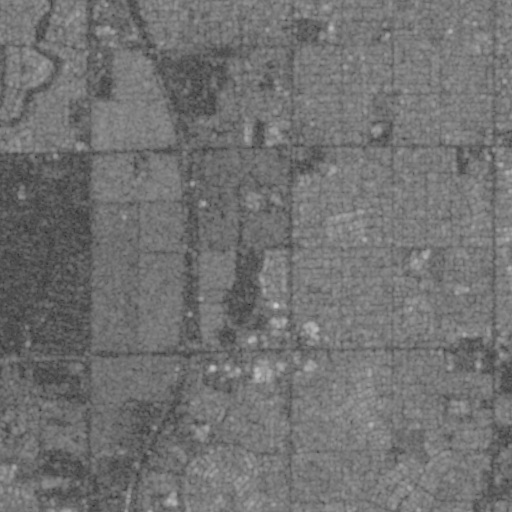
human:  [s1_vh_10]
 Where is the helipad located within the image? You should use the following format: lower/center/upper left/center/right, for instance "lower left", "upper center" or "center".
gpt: The helipad is located in the lower center of the image.
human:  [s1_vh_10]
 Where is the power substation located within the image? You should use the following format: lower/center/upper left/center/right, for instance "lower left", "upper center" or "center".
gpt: The power substation is located in the center of the image.
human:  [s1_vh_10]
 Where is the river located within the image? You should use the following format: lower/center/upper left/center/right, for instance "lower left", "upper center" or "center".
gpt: The river is located in the left of the image.
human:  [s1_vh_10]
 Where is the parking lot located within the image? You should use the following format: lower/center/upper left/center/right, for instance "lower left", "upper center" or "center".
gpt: There is no parking lot in the image.

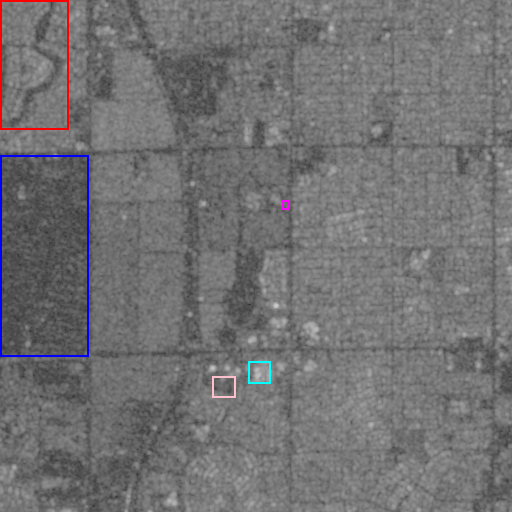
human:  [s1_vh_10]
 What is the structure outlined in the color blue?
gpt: The structure outlined in blue is a crop field.
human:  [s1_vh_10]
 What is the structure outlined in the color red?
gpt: The structure outlined in red is a park.
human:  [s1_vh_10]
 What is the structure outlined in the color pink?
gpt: The structure outlined in pink is a parking lot.
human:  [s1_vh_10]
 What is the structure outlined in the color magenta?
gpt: The structure outlined in magenta is a power substation.
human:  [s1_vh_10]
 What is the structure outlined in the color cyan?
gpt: The structure outlined in cyan is a building.
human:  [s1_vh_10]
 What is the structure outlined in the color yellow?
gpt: There is no yellow outline.